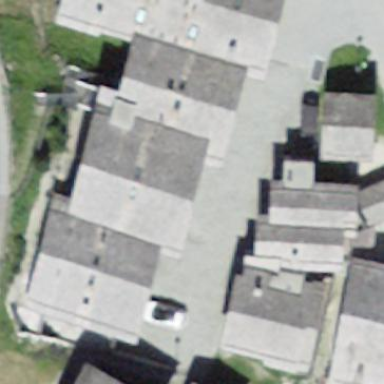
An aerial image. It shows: Building with tiled roof.